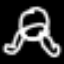
Label: frog